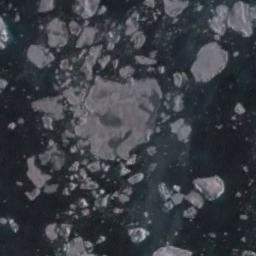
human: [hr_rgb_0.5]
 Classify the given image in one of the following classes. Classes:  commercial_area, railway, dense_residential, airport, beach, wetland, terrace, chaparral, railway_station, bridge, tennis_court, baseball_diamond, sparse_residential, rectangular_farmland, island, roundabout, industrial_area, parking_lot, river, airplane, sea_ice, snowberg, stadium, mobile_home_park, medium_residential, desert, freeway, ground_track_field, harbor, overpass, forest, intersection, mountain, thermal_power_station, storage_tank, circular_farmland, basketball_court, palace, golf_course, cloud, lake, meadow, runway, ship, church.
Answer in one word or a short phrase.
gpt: sea_ice